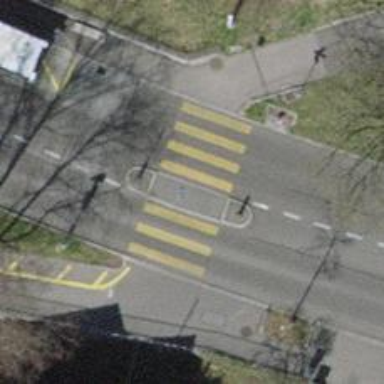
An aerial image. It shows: Uncontrolled zebra crossing with pedestrian island.